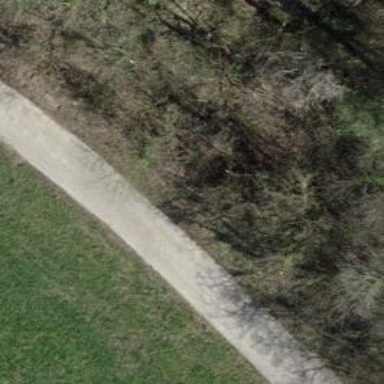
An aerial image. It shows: Paved track with grade1 tracktype.